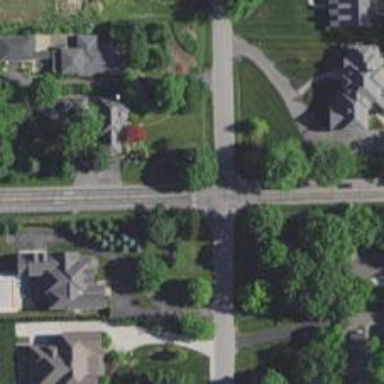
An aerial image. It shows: Road with stop sign.